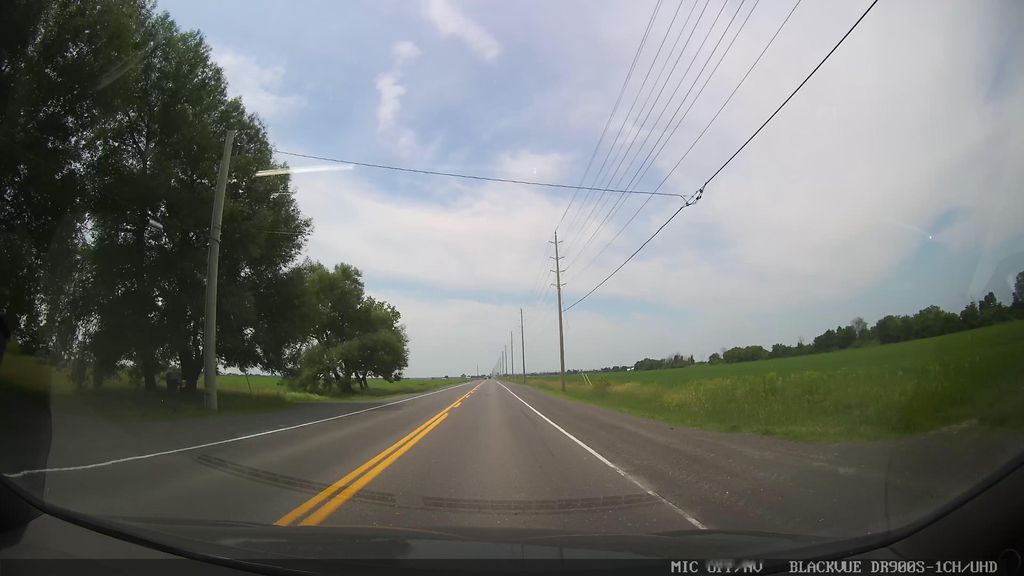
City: ottawa-gatineau